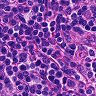
Metastatic tissue present: no